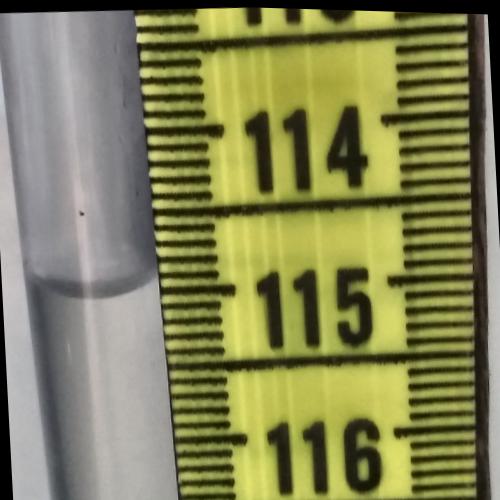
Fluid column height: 115.0 cm